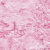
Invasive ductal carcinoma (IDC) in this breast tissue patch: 0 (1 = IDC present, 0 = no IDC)